\textbf{例2} 设直线系 \(M:(x-1)\cos\theta + (y-2)\sin\theta = 1\ (0 \le \theta \le 2\pi)\)，对于下列四个命题：

\vspace{0.5em}
\noindent
① \(M\) 中所有直线均经过一个定点；

\noindent
② 存在定点 \(P\) 不在 \(M\) 中的任一条直线上；

\noindent
③ 对于任意整数 \(n(n \ge 3)\)，存在正 \(n\) 边形，使其所有边均在 \(M\) 中的直线上；

\noindent
④ \(M\) 中的直线所能围成的正三角形面积都相等.

\vspace{0.5em}
\noindent
其中真命题的序号是 \underline{\quad\quad}（写出所有真命题的序号）

\vspace{0.5em}
\noindent
【解答】
【答案】\(\boldsymbol{②③}\)

\vspace{0.5em}
\noindent
【分析】令 \(\begin{cases} x-1 = \cos\theta \\ y-2 = \sin\theta \end{cases}\)，消去 \(\theta\)，即可得到直线系 \(M\) 表示圆 \((x-1)^2 + (y-2)^2 = 1\) 的切线的集合，即可判断①②③，再利用特殊值判断④；

\vspace{0.5em}
\noindent
【详解】解：由直线系 \(M:(x-1)\cos\theta + (y-2)\sin\theta = 1\ (0 \le \theta \le 2\pi)\)，

\noindent
可令 \(\begin{cases} x-1 = \cos\theta \\ y-2 = \sin\theta \end{cases}\)，消去 \(\theta\) 可得 \((x-1)^2 + (y-2)^2 = 1\)，

\noindent
故直线系 \(M\) 表示圆 \((x-1)^2 + (y-2)^2 = 1\) 的切线的集合，故①不正确；

\vspace{0.5em}
\noindent
因为对任意 \(\theta\)，存在定点 \((1,2)\) 不在直线系 \(M\) 中的任意一条上，故②正确；

\vspace{0.5em}
\noindent
由于圆 \((x-1)^2 + (y-2)^2 = 1\) 的外切正 \(n\) 边形，所有的边都在直线系 \(M\) 中，故③正确；

\vspace{0.5em}
\noindent
\(M\) 中的直线所能围成的正三角形的边长不一定相等，故它们的面积不一定相等，如图中等边三角形 \(ABC\) 和 \(ADE\) 面积不相等，故④不正确.

综上，正确的命题是 \textcircled{2}\textcircled{3}.

\vspace{0.5em}
\noindent
故答案为：\textcircled{2}\textcircled{3}.
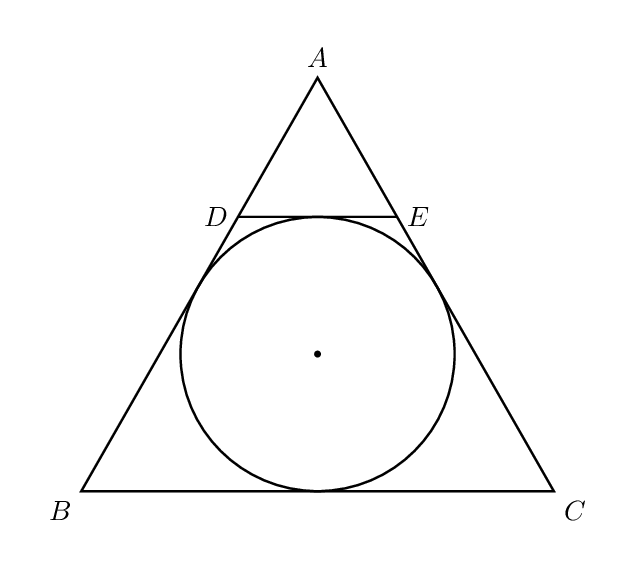